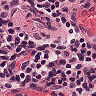
Metastatic tissue present: no